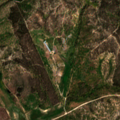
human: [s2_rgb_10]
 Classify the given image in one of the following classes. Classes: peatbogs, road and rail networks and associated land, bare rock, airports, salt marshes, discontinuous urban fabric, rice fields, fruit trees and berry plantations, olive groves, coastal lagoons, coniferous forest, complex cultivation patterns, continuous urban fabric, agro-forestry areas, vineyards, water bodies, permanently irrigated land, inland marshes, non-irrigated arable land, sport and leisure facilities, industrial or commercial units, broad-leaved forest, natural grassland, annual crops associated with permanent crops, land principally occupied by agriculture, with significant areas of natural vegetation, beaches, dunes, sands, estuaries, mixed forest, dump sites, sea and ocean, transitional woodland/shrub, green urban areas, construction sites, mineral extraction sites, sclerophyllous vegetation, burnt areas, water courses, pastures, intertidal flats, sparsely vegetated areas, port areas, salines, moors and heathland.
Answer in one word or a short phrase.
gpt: complex cultivation patterns, broad-leaved forest, transitional woodland/shrub